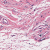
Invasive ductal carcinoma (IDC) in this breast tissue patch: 0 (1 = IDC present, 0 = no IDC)